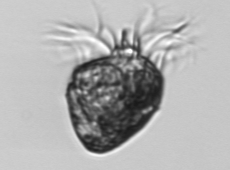
Label: Strombidium_capitatum